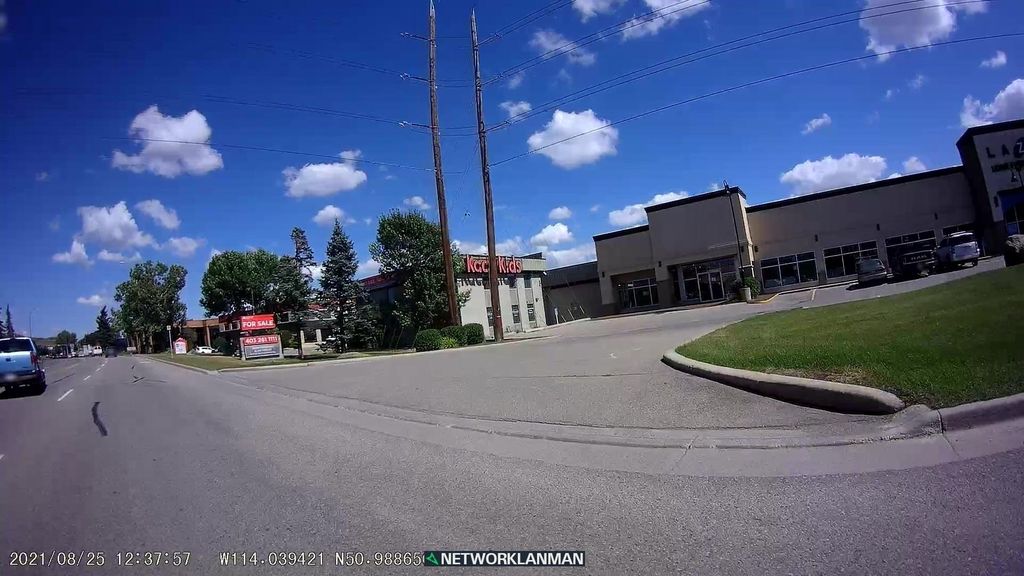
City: calgary